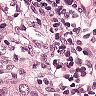
Metastatic tissue present: yes